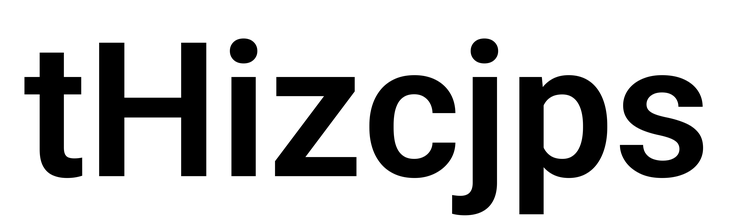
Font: Roboto_SemiBold